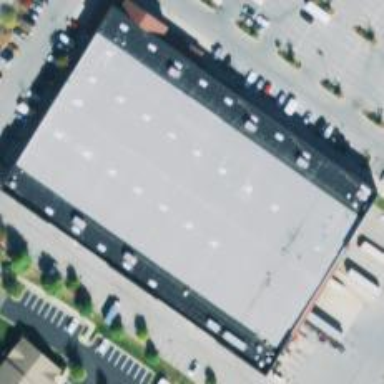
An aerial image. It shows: Wholesale shop building.